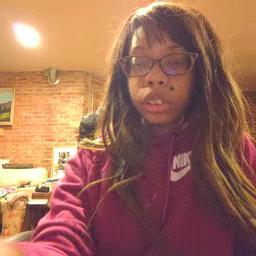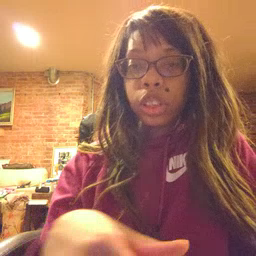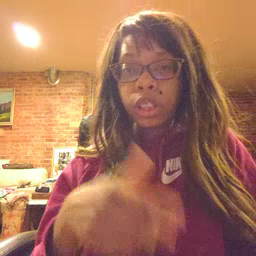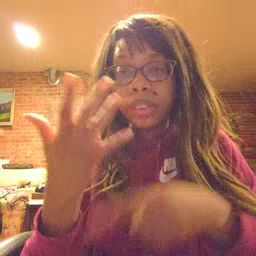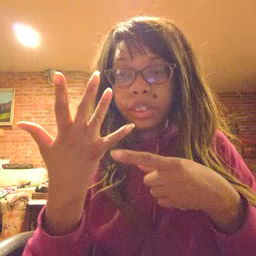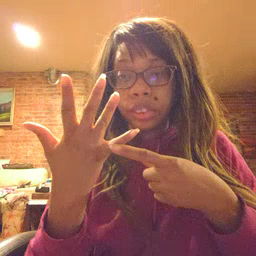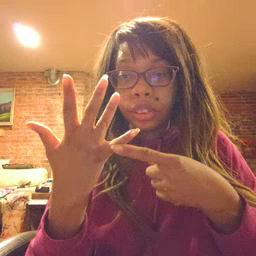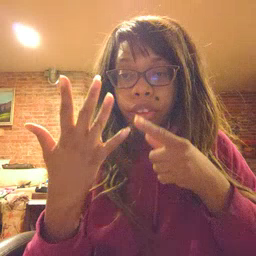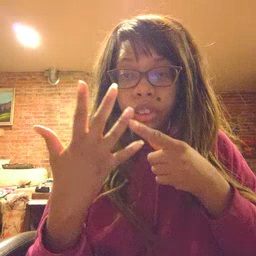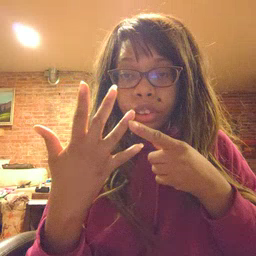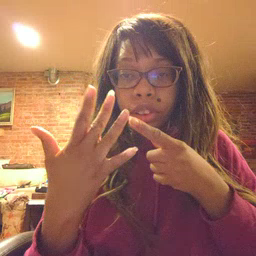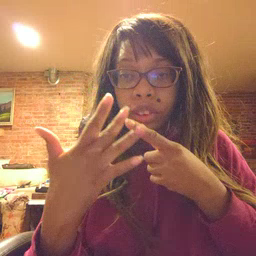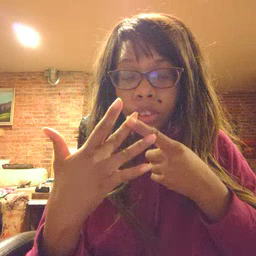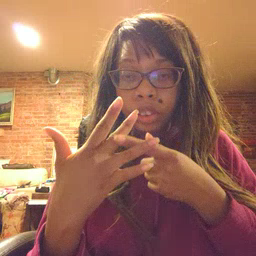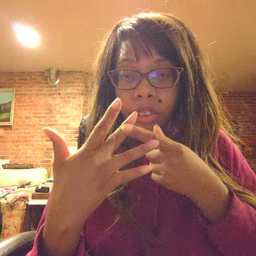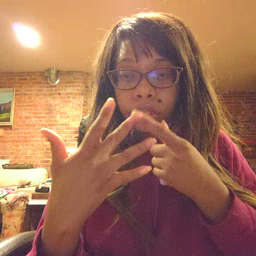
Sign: finger